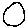
Label: circle